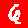
Digit: 6